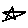
Label: star